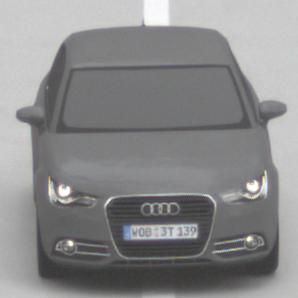
Make: Audi
Model: A1 Sportback 1.2 TFSI
Detailed model: A1 (8X) Sportback
Model produced from: 2012/03
Model produced until: 2014/11
Doors: 5
Color: gray
Road condition: dry road
Daytime: morning or afternoon
Contrast: low contrast